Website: lowes
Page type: review-order
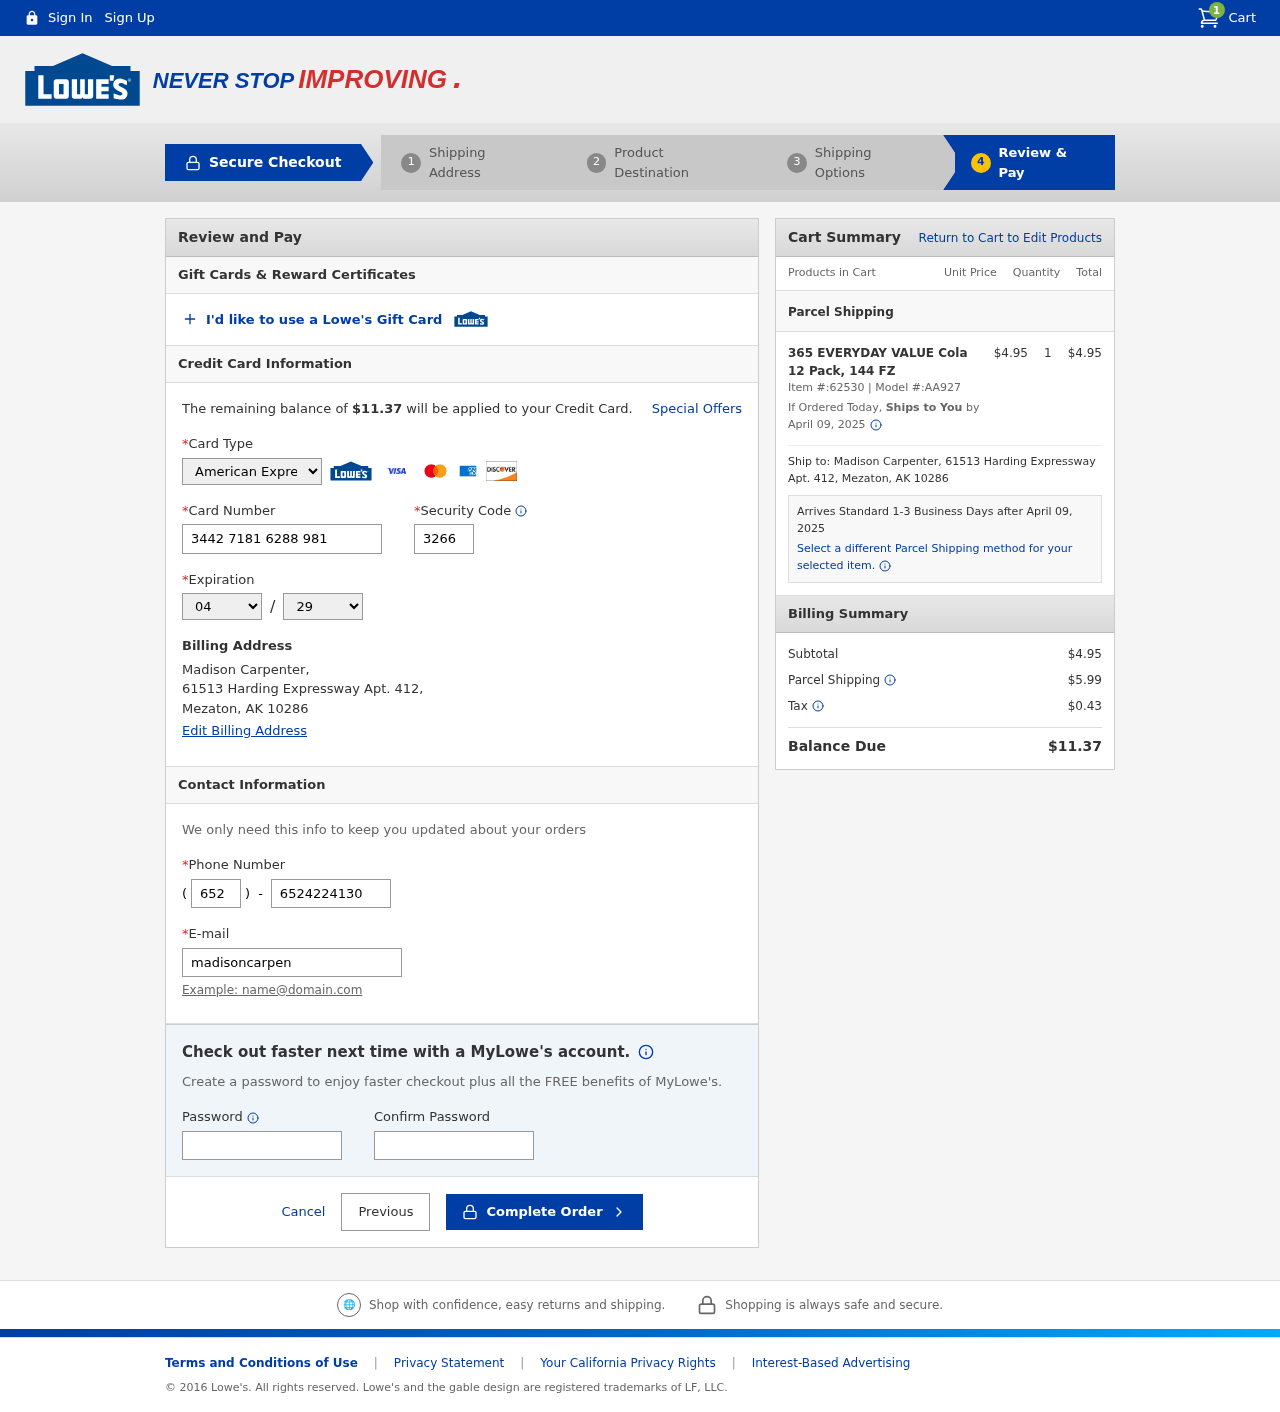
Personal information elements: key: PII_CARD_CVV
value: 3266
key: PII_CARD_EXPIRY_MONTH
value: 04
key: PII_CARD_EXPIRY_YEAR
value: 29
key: PII_CARD_NUMBER
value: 3442 7181 6288 981
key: PII_CARD_TYPE
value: American Express
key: PII_CITY
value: Mezaton
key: PII_EMAIL
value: madisoncarpenter@gmail.com
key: PII_FULLNAME
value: Madison Carpenter,
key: PII_PHONE
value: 6524224130
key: PII_PHONE_AREA
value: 652
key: PII_POSTCODE
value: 10286
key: PII_STATE_ABBR
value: AK
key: PII_STREET
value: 61513 Harding Expressway Apt. 412
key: PII_STREET
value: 61513 Harding Expressway Apt. 412,
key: PII_FULLNAME2
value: Madison Carpenter
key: PII_POSTCODE_FULL
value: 10286
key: PII_CITY_STATE
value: Mezaton, AK
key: PII_CITY_STATE_ZIP
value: Mezaton, AK 10286
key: PII_STATE_ABBR2
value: AK
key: PII_POSTCODE_NUMERIC
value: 10286
Product elements: key: PRODUCT1_NAME
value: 365 EVERYDAY VALUE Cola 12 Pack, 144 FZ
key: PRODUCT1_PRICE
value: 4.95
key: PRODUCT1_QUANTITY
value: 1
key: PRODUCT1_ITEM_NUMBER
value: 62530
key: PRODUCT1_MODEL_NUMBER
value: AA927
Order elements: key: ORDER_NUM_ITEMS
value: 1
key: ORDER_TOTAL
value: $11.37
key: ORDER_SHIPPING_DATE
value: April 09, 2025
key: ORDER_SUBTOTAL
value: $4.95
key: ORDER_SHIPPING_DATE2
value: April 09, 2025
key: ORDER_SUBTOTAL2
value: $4.95
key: ORDER_SHIPPING_COST
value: $5.99
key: ORDER_TAX
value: $0.43